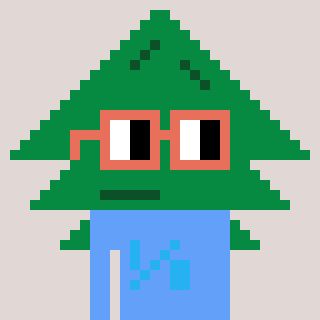
a pixel art character with square orange glasses, a fir-shaped head and a blue-colored body on a warm background